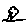
Label: tree